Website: bh-photo
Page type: address-validator
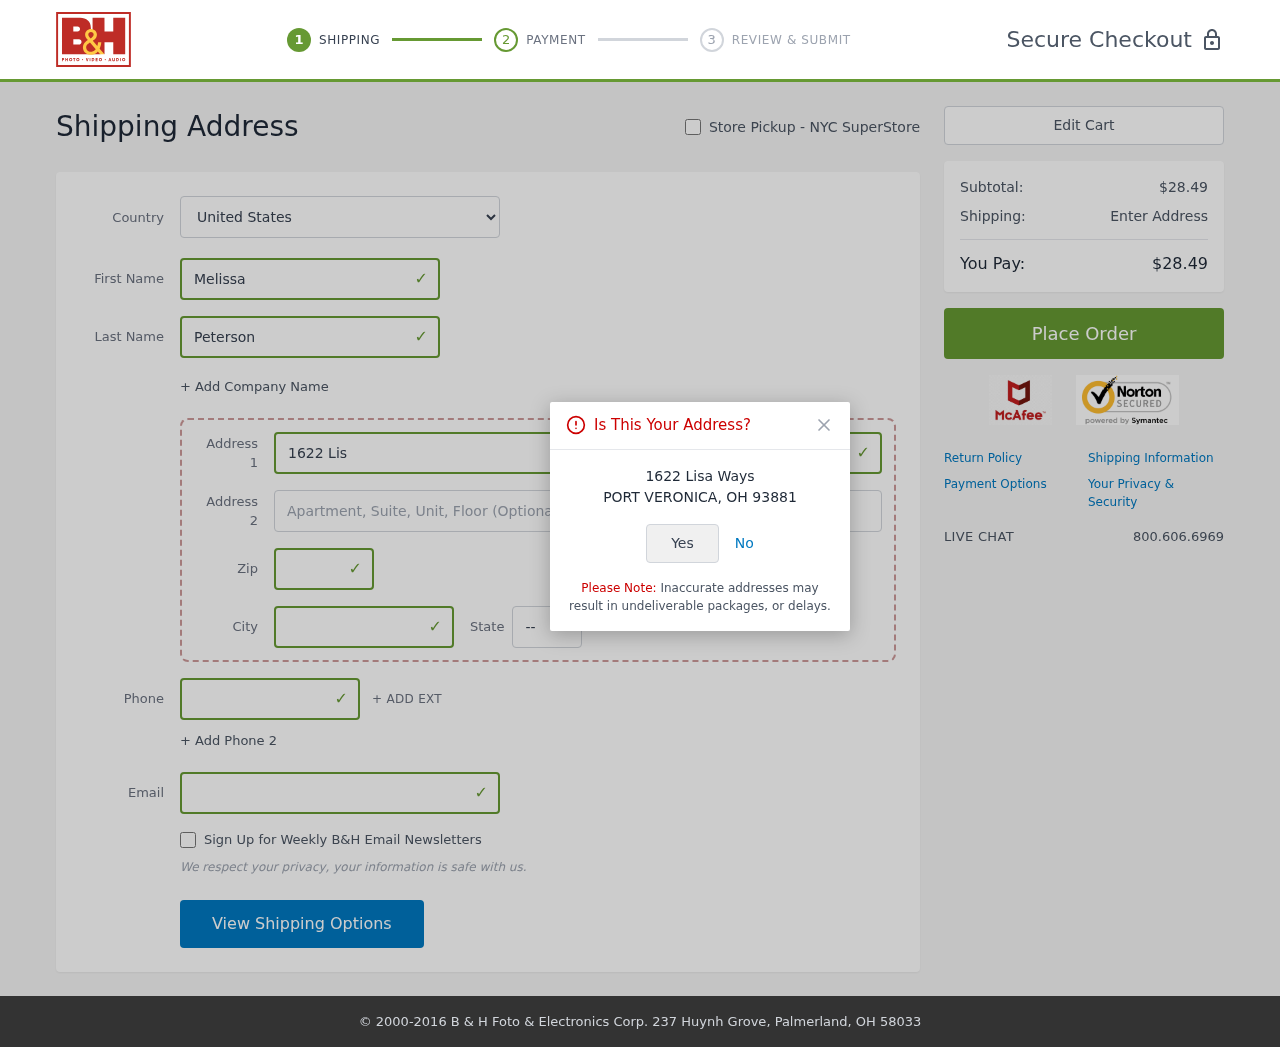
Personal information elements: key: PII_CITY
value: Port Veronica
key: PII_COUNTRY
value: United States
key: PII_EMAIL
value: mpeterson@gmail.com
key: PII_FIRSTNAME
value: Melissa
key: PII_LASTNAME
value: Peterson
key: PII_PHONE
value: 8286603207
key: PII_POSTCODE
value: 93881
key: PII_STATE_ABBR
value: OH
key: PII_STREET
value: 1622 Lisa Ways
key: PII_STREET2
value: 3525 Chung Shoal Apt. 224
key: PII_CITY_CONFIRM
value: PORT VERONICA
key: PII_POSTCODE_FULL
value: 93881
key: PII_POSTCODE_NUMERIC
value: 93881
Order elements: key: ORDER_SUBTOTAL
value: $28.49
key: ORDER_TOTAL
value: $28.49